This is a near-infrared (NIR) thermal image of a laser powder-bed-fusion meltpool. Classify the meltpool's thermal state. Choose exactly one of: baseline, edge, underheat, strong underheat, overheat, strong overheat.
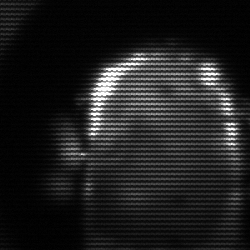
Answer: baseline